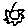
Label: sun